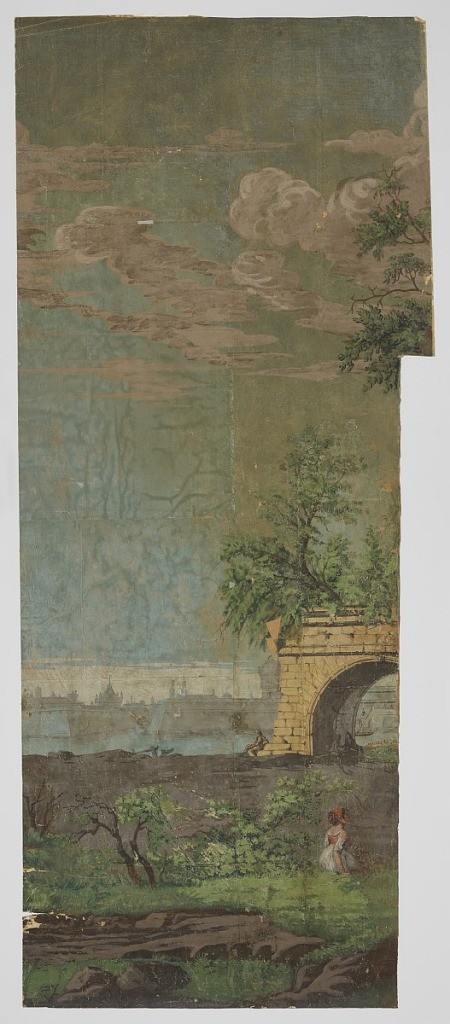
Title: Vues d'Italie
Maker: Jean-Gabriel Charvet
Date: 1810–15
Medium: Block printed on handmade paper
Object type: Scenic wallpaper
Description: Twenty-two pieces of French scenic wallpaper showing views of Italy. Block-printed in distemper colors on joined sheets of handmade paper. The seventeen largest pieces of the paper form four scenes, together filling a space approximately 12 unnumbered small fragments of various sizes to be used in remounting the scenes. All mounted on modern paper and fabric. The mounting paper of a quality inferior to the rag paper of the wallpaper.